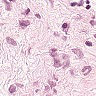
Metastatic tissue present: no